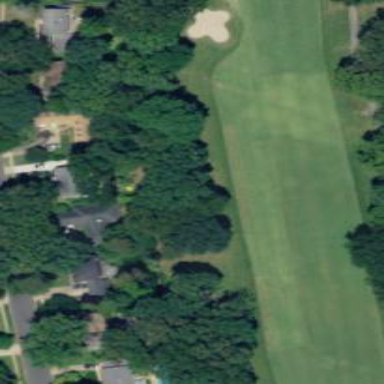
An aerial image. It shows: Golf fairway surrounded by grass.